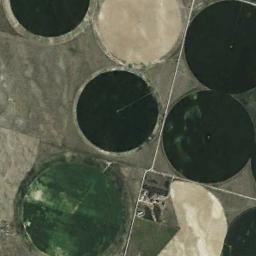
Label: circular_farmland